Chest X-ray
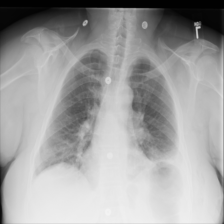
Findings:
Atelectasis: negative
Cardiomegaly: negative
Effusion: negative
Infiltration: negative
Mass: negative
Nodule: negative
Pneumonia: negative
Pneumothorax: negative
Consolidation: negative
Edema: negative
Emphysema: negative
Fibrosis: negative
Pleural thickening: negative
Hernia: negative